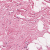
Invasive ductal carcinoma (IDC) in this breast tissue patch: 0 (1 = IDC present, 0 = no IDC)